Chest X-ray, AP view. Patient: 67 years old, sex F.
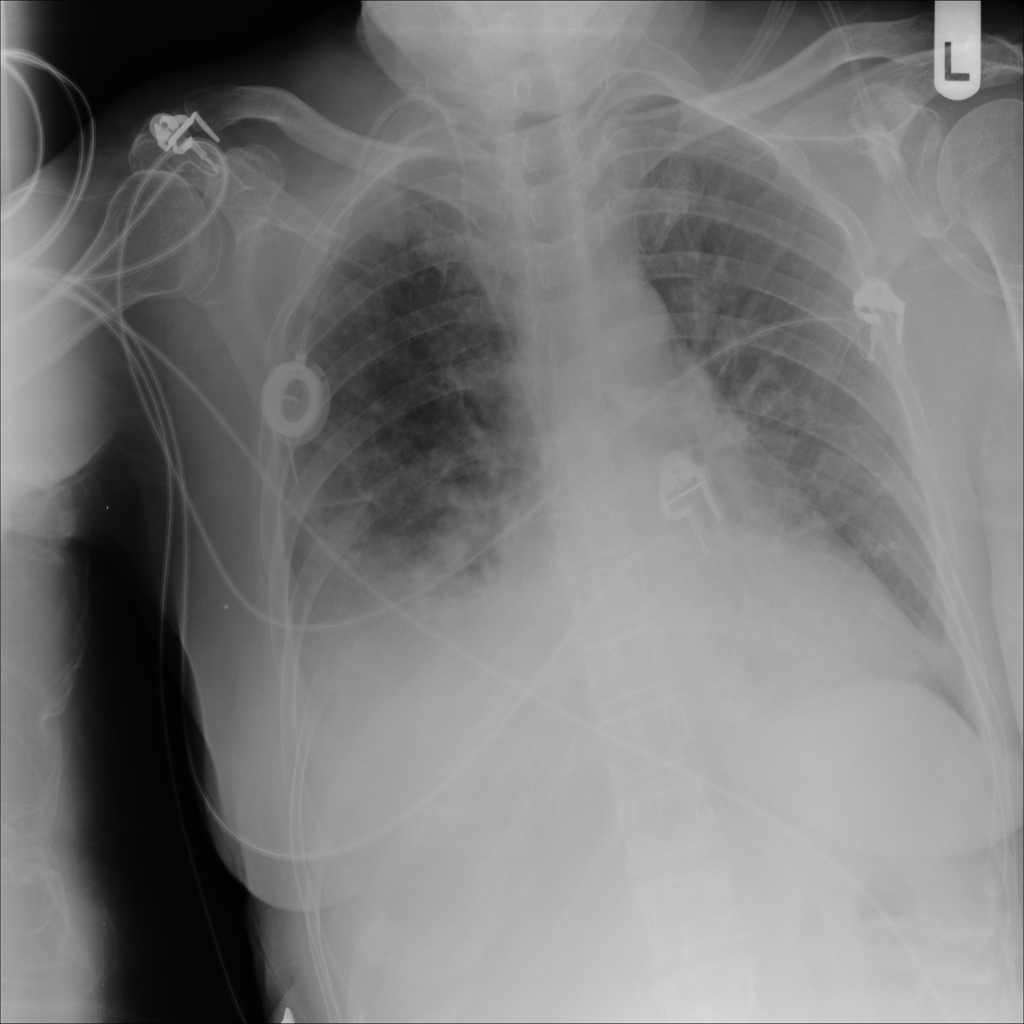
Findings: Infiltration